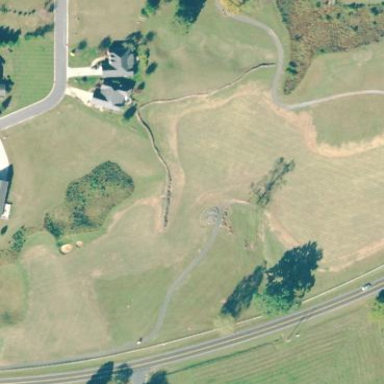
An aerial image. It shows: Rough area on grassy golf course.